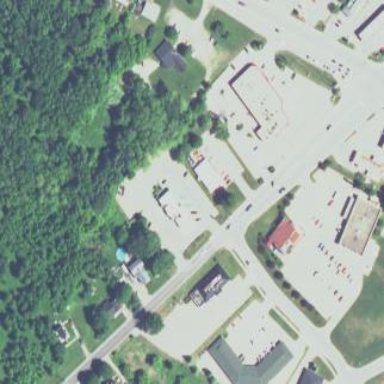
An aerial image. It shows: Retail area.